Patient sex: F
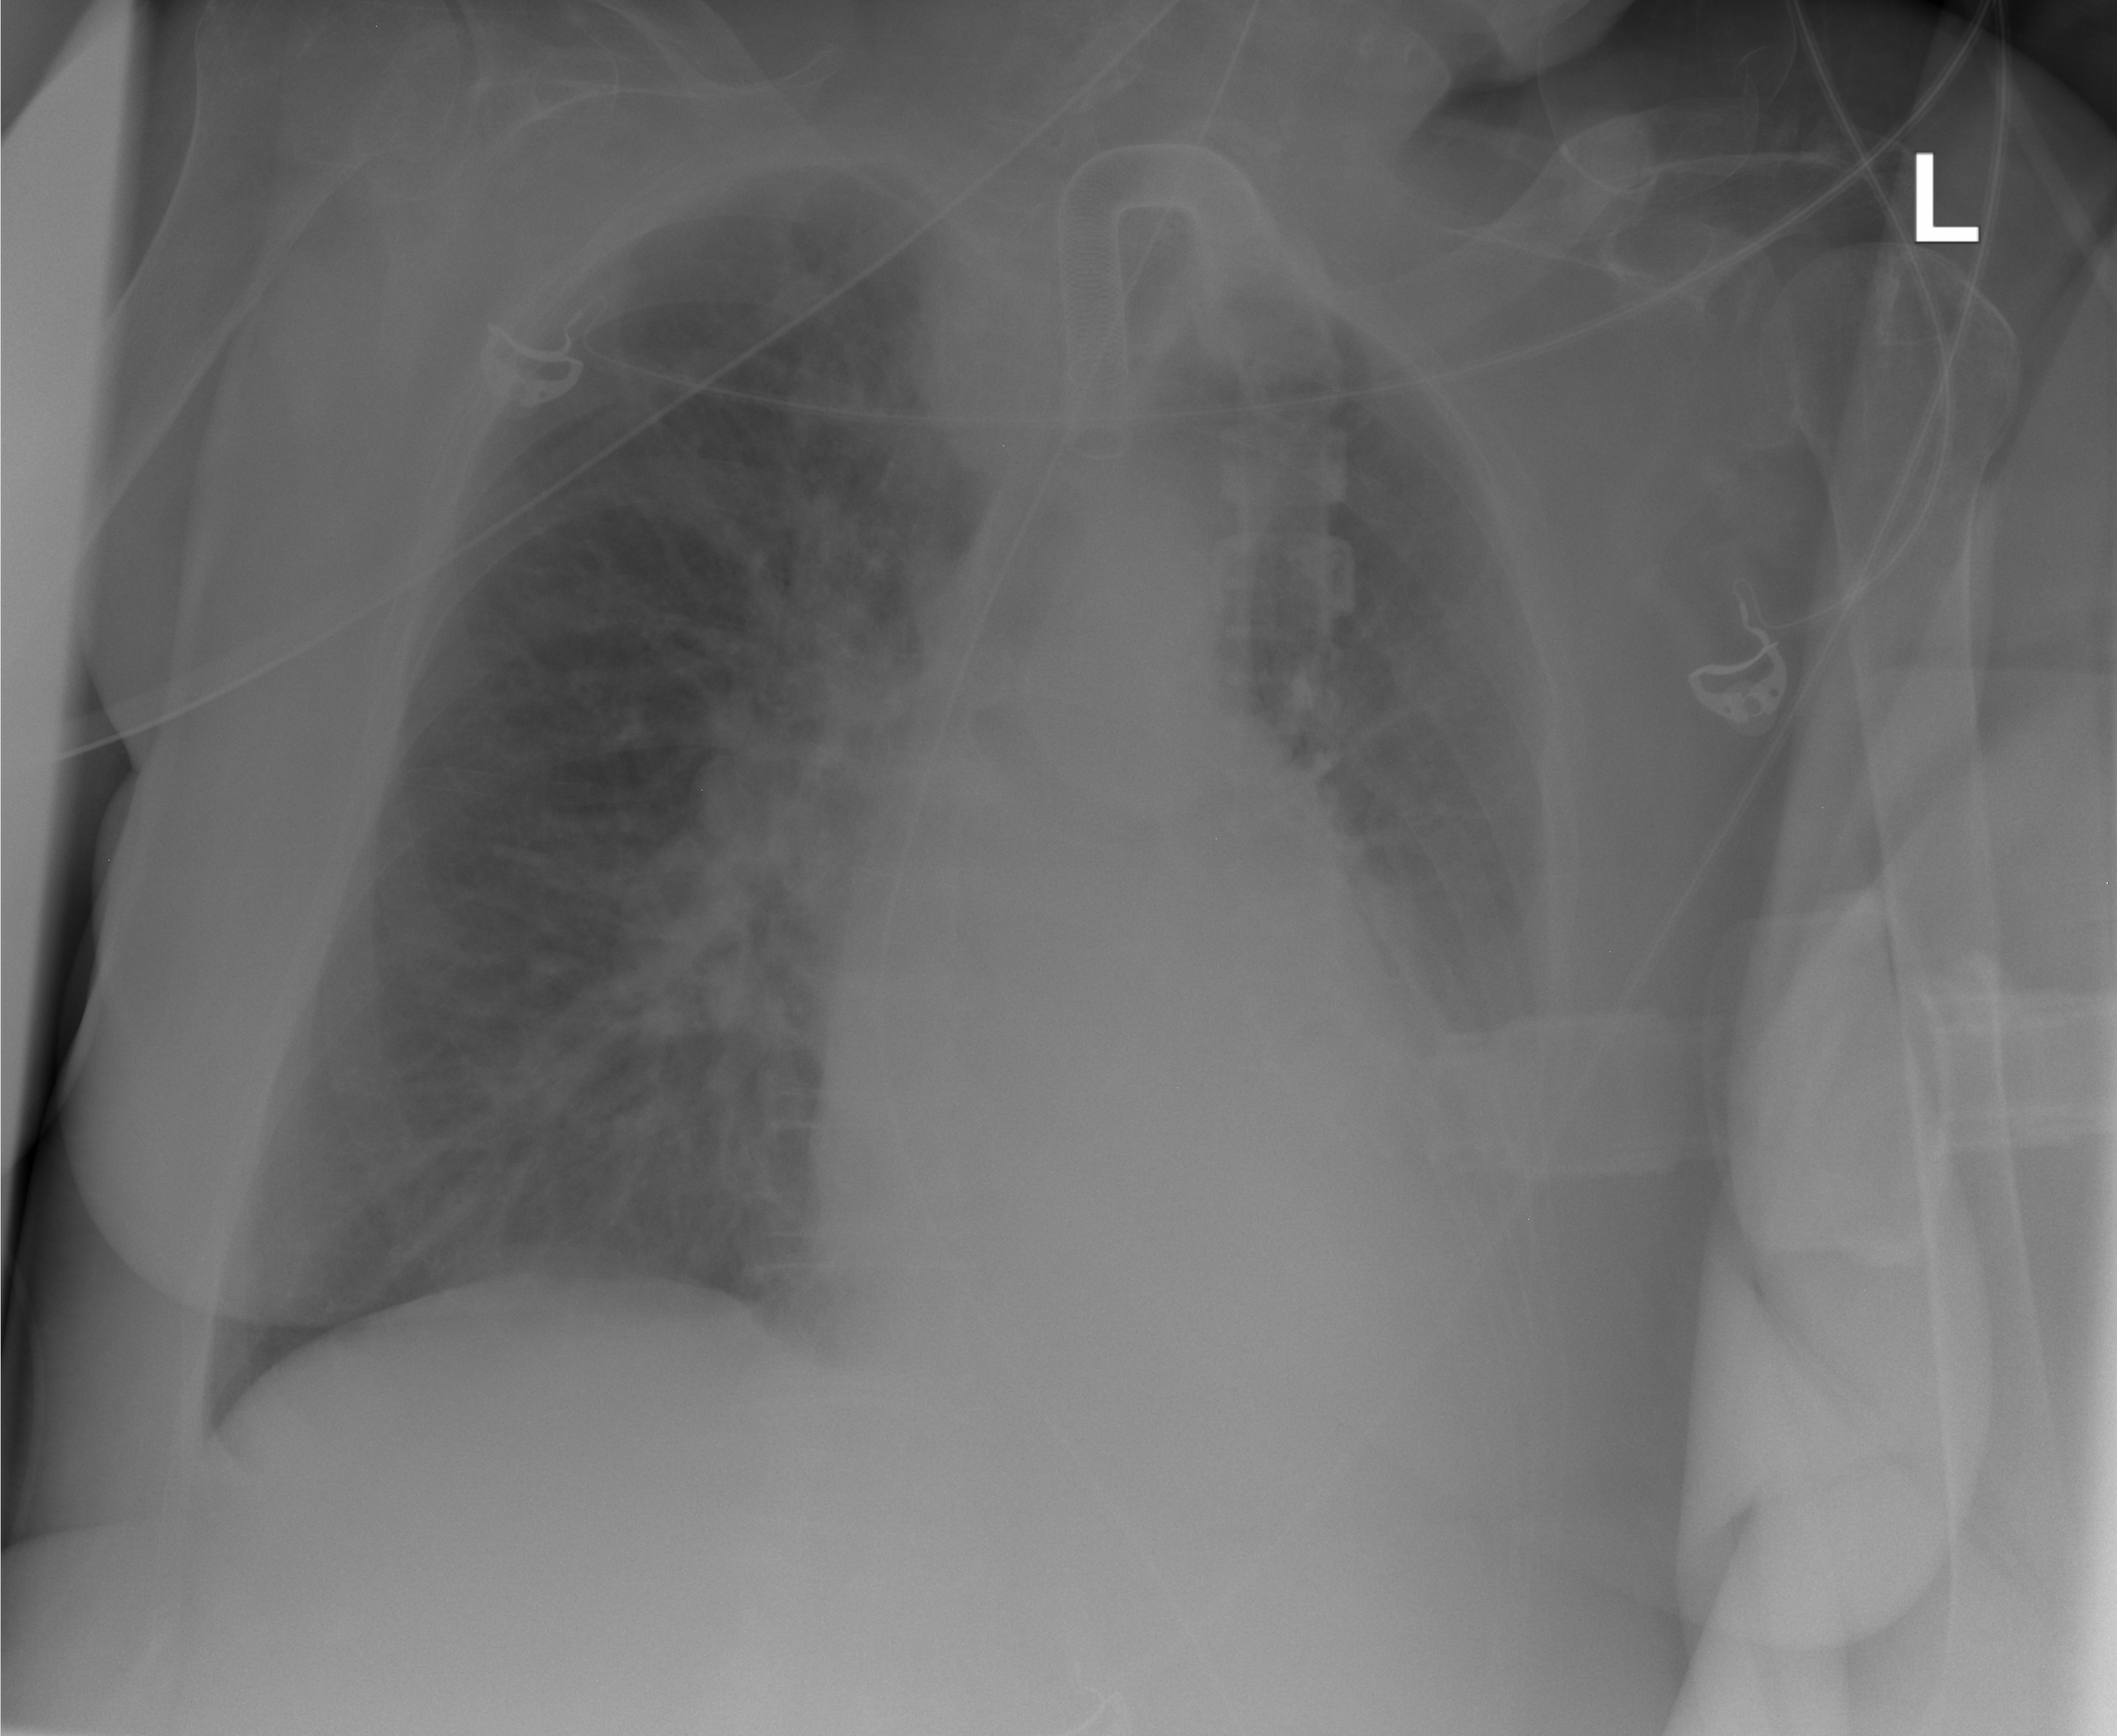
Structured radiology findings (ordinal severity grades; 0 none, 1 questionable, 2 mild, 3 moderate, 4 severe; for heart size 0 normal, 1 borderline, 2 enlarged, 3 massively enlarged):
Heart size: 1
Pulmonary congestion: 3
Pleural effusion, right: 0
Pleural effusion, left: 2
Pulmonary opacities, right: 0
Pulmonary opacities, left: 0
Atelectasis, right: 0
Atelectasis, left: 2